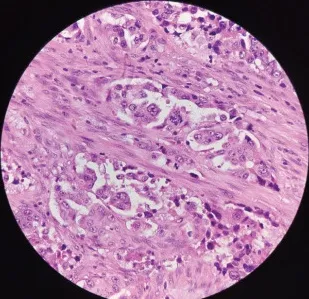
Routine histologic section of tumour revealing malignant epithelial cells disposed in nests, and ,exhibiting ill-formed glandular lumen.
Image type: pathology (h&e)